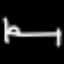
Label: bed